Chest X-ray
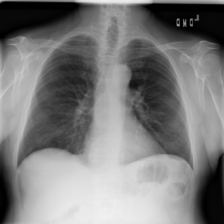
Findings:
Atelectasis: negative
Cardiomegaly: negative
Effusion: negative
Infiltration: negative
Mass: negative
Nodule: negative
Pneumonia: negative
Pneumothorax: negative
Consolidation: negative
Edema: negative
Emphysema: negative
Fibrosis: negative
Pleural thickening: negative
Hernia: negative